Interaction volume radius: 5 \u00c5
Interaction volume height: 10 \u00c5
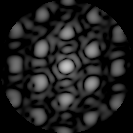
Disorder parameter: 0.2369